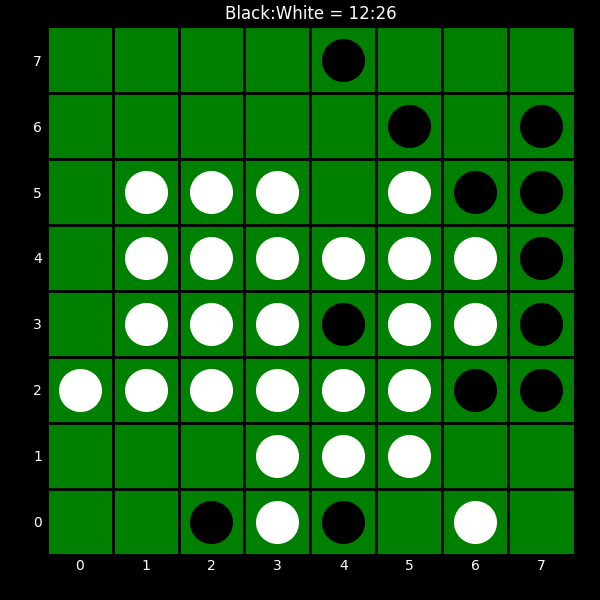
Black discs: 12
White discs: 26